Aerial crown-view tile of a tropical tree (Barro Colorado Island, Panama), acquired 20241014:
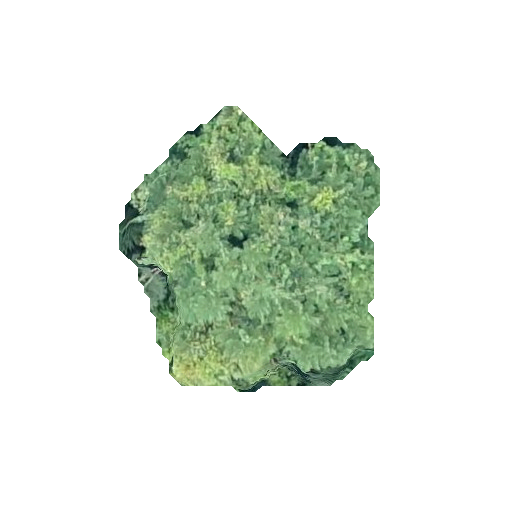
Species: Jacaranda copaia
GBIF accepted scientific name: Jacaranda copaia
Crown area: 86.559 m²